Question: I'm currently struggling to present a div structure in a certain way. Unfortunately I can only do this via css as our database system outputs the html. Basically I am trying to present the code below in the format shown in the picture:
'''
<div class="job_classifications">
<div class="classification x_location">
<div class="class_type">Location</div>
<div id="location" class="class_value"> London</div>
</div>
<div class="classification refno">
<div class="class_type">Ref No</div>
<div class="class_value">80</div>
</div>
'''
Class type refers to the darker heading on the left and class_value refers to the content.
Do any of you have any recommendations of how to acheive this via css? Any help would be greatly appreciated. JQuery and javascript can be used to append classes where necessary if required.

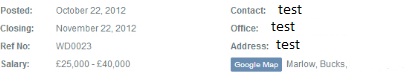
Answer: <URL>
Using your uploaded image as an example, this method uses floats and arbitrary widths that you can change, but may do the trick.
'''
.job_classifications {
width: 420px;
font-size: 11px;
font-family: Arial;
}
.classification {
float: left;
}
.classification .class_type {
font-weight: bold;
width: 80px;
float: left;
}
.classification .class_value {
float: left;
margin: 0 10px 0 0;
width: 100px;
}
'''